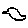
Label: bird